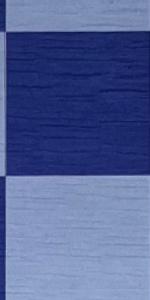
Label: Empty